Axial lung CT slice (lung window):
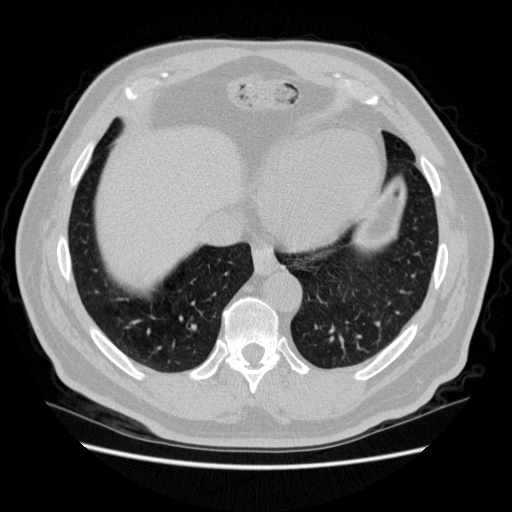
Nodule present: no